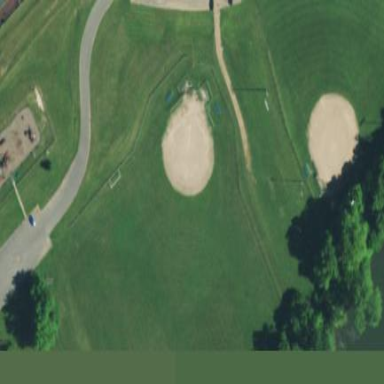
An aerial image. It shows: Baseball pitch for leisure and sports activities.